Field crop: maize
Growth stage: 2
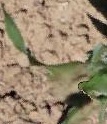
Species: maize